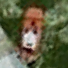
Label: civil